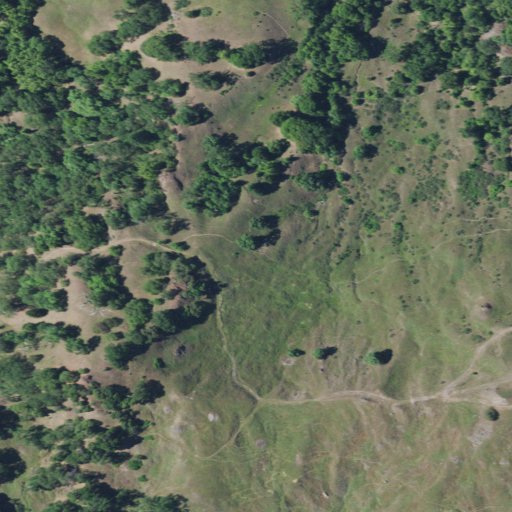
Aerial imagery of ridge(s) in California named Eberle Ridge containing shrub, grassland, mixed forest, and evergreen forest